Aerial crown-view tile of a tropical tree (Barro Colorado Island, Panama), acquired 20250616:
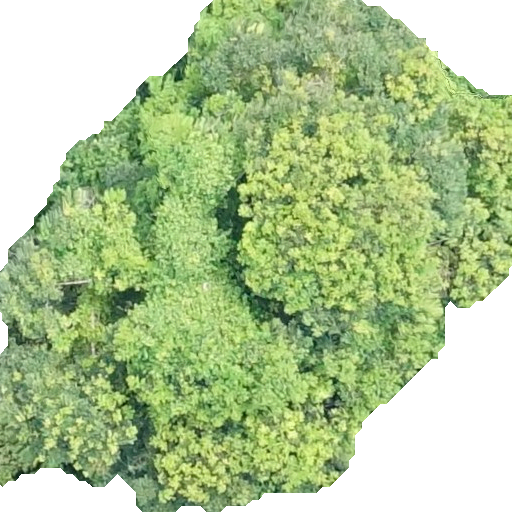
Species: Simarouba amara
GBIF accepted scientific name: Simarouba amara
Crown area: 292.554 m²